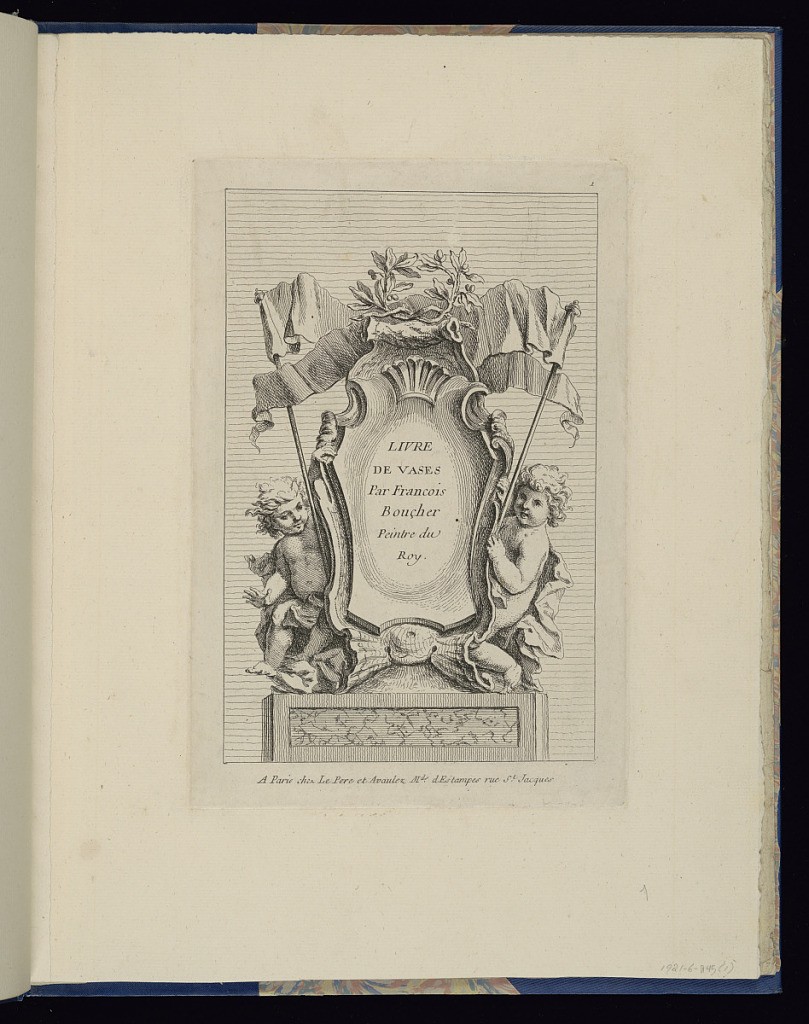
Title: Title Plate
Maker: François Boucher, French, 1703–1770
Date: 1772–79
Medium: Etching on cream laid paper
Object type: Bound print
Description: At center, a cartouche surrounded by putti at left and right, each holding the support of a banner at top. The title of the series is printed on the cartouche between the putti. Above the escutcheon, a crown of laurel leaves. The plate is numbered but not signed.